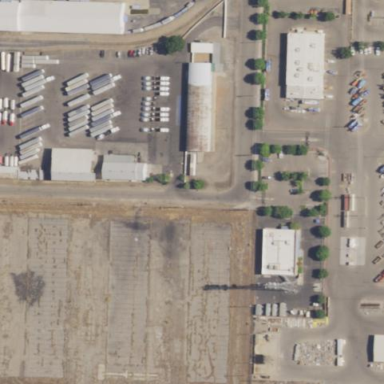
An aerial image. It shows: Industrial area.